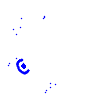
Particle: electron